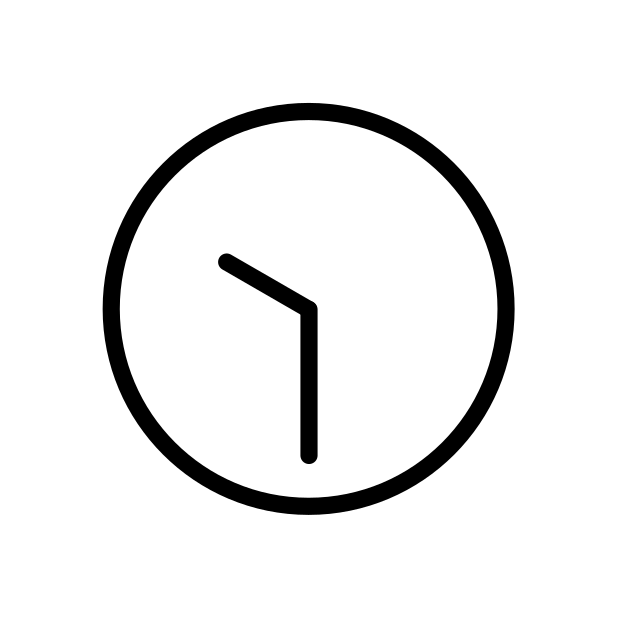
ten-thirty